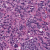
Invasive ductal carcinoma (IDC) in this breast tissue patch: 1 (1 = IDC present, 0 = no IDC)